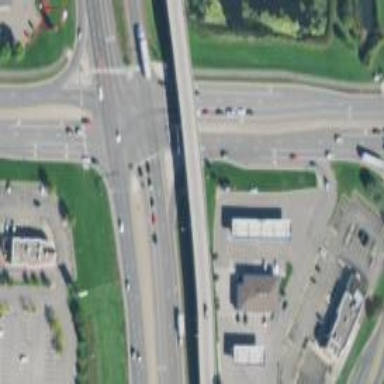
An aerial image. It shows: Trunk link highway.